Question: Am using <URL> which uses different types of 'Fragment/SherlockFragment' as menu.
Am in need of 'SherlockFragmentActivity', as I am using inside menu.
How to use with SlidingMenu?
If it's not possible, is there any other library through which I can have ? Am not sure if it can be achieved using <URL>
want to achieve the below. ie,
when menu button is clicked, menu Fragment is opened, inside <URL> I want to add tabs.

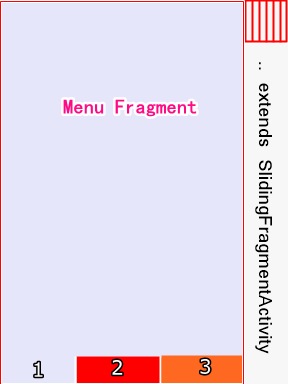
Answer: I wanted to take this design as a challenge and see what is the result:

As I suggested in the comments, I used <URL> and'ViewPager'.
I did not include the 'ActionBarSherlock', but if needed that will be easy to modify: the 'MainActivity' will be required to extend from 'SherlockFragmentActivity', and the theme '@style/Theme.Sherlock.Light' added to manifest file, and that is all.
(Just to be sure you got the idea, 'PagerSlidingTabStrip' is the one who creates the tabs at the bottom)
Here are the steps I took to integrate PagerSlidingTabStrip and ViewPager with SlidingMenu:
1 - Import <URL> library into Eclipse workspace
2 - Import <URL> library into Eclipse workspace
3 - Add Android Support Library to your project (and copy the same .jar into SlidingMenu and PagerSlidingTabString libraries, otherwise eclipse might complain)
4 - A minimal example of 'MainActivity':
'''
public class MainActivity extends FragmentActivity {
@Override
protected void onCreate(Bundle savedInstanceState) {
super.onCreate(savedInstanceState);
setContentView(R.layout.main);
SlidingMenu menu = new SlidingMenu(this);
menu.setTouchModeAbove(SlidingMenu.TOUCHMODE_FULLSCREEN);
menu.setBehindOffset(50);
menu.setFadeDegree(0.35f);
menu.attachToActivity(this, SlidingMenu.SLIDING_CONTENT);
menu.setMenu(R.layout.left_menu);
ViewPager pager = (ViewPager) findViewById(R.id.pager);
pager.setAdapter(new ViewPagerAdapter(getSupportFragmentManager()));
PagerSlidingTabStrip tabs = (PagerSlidingTabStrip) findViewById(R.id.tabs);
tabs.setViewPager(pager);
}
}
'''
5 - The layout of sliding menu, 'R.layout.left_menu':
'''
<?xml version="1.0" encoding="utf-8"?>
<RelativeLayout xmlns:android="http://schemas.android.com/apk/res/android"
android:id="@+id/left_menu"
android:layout_width="match_parent"
android:layout_height="match_parent"
android:background="#CCC"
android:orientation="vertical" xmlns:app="http://schemas.android.com/apk/res/org.grec">
<com.astuetz.viewpager.extensions.PagerSlidingTabStrip
android:id="@+id/tabs"
app:shouldExpand="true"
android:layout_width="match_parent"
android:layout_alignParentBottom="true"
android:layout_height="48dip" />
<android.support.v4.view.ViewPager
android:id="@+id/pager"
android:layout_width="match_parent"
android:layout_height="match_parent"
android:layout_above="@id/tabs" />
</RelativeLayout>
'''
6 - The 'ViewPagerAdapter':
'''
public class ViewPagerAdapter extends FragmentStatePagerAdapter {
private final int PAGES = 3;
private String[] titles={"Tab 1", "Tab 2", "Tab 3"};
public ViewPagerAdapter(FragmentManager fm) {
super(fm);
}
@Override
public Fragment getItem(int position) {
switch (position) {
case 0:
return new TabFragment1();
case 1:
return new TabFragment2();
case 2:
return new TabFragment3();
default:
throw new IllegalArgumentException("The item position should be less or equal to:" + PAGES);
}
}
@Override
public CharSequence getPageTitle(int position) {
return titles[position];
}
@Override
public int getCount() {
return PAGES;
}
}
'''
7 - And an example of fragment, 'TabFragment1.java' (the other 2 are similar):
'''
public class TabFragment1 extends Fragment {
@Override
public View onCreateView(LayoutInflater inflater, ViewGroup container,
Bundle savedInstanceState) {
return inflater.inflate(R.layout.fragment_tab_1, container, false);
}
}
'''
8 - And the layout of the fragment 'R.layout.fragment_tab_1' which is pretty simple, it contains a single 'TextView', so I won't include it here.
I hope this example addresses your issue and will help you getting started on the right track.
Full source on github: <URL>